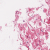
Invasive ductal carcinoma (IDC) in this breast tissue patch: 0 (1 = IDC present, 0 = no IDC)